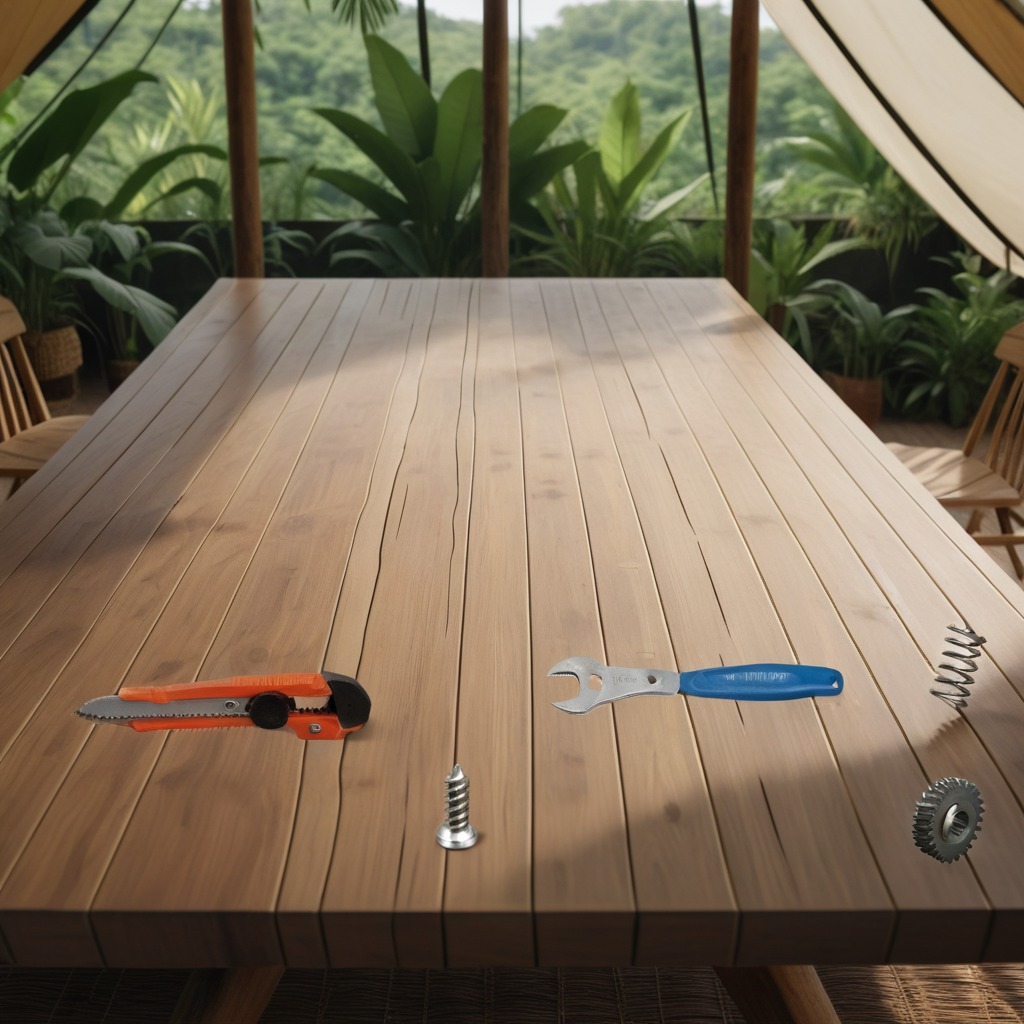
A steel gear with teeth, a utility knife, a metal machine screw, a coiled metal spring, and a wrench are lying on a wooden table inside a jungle field workshop tent.